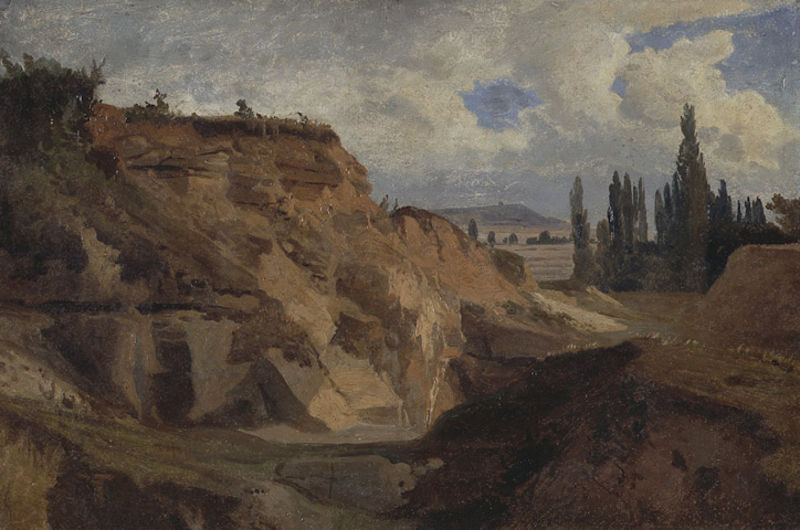
Titel: Steinbruch in Südfrankreich
Künstler: Johann Wilhelm Schirmer
Standort: Karlsruhe
Institution: Staatliche Kunsthalle Karlsruhe
Schlagwörter: baum, berg, blau, blätter, dunkel, felsen, gemälde, gestein, himmel, schatten, wasser, weiß, wolken, aquarell, bäume, cezanne, fluss, gelb, grün, impressionismus, landschaft, ocker, sand, braun, bunt, frankreich, grau, hell, hintergrund, kreide, licht, männer, orange, vordergrund, zeichnung, ausblick, gras, rot, weg, wiese, wolke, beige, malerei, barock, mensch, stein, steine, bild, öl, bach, ebene, einsamkeit, erde, feld, felder, ferne, gräser, horizont, hügel, natur, pappeln, strauch, weite, wind, brücke, busch, büsche, einsam, gebüsch, pastos, pfad, sonne, sträucher, land, realismus, pflanze, pflanzen, tal, wald, wasserfall, anhöhe, bauern, ton, zypressen, bewölkt, erdig, aussicht, spanien, ruhe, düster, italien, naturalismus, perspektive, süden, abhang, acker, heiß, steinig, trocken, berge, fels, felswand, gebirge, gipfel, hang, hitze, klippen, steilhang, verlassen, wüste, allee, schattierungen, kahl, berglandschaft, erosion, geröll, linien, schlucht, steil, oliv, grube, kies, stille, böschung, romantik, tannen, ölgemälde, wetter, woken, baumkrone, steppe, menschenleer, impression, klippe, ortschaft, penis, dürr, erdfarben, windig, ödnis, trostlos, abbruch, zypresse, felsig, wolkig, leinwand, tanne, büme, sandstein, karg, reise, wanderer, brauntöne, sediment, grad, kühl, graben, fernsicht, freilicht, freilichtmalerei, grün braun, platten, plein air, umwelt, wolkne, kluft, pinien, plateau, pinie, gestrüpp, felsenlandschaft, hohlweg, klassik, kanten, brau, papeln, erdtöne, canyon, corot, schroff, rottmann, toskana, gebüsche, kalkstein, südlich, abfallend, bruch, zedern, steinbruch, abbau, klüfte, eisamkeit, dämmrig, wasserlache, tivoli, abhnag, tafelberg, kiesgrube, schlcuht, trockenheit, baige, bklau, abbruchkante, terra, brsun, bläuung, gesteinsschichten, vogelscheuchen, cypressen, keine menschen, grüpn, setin, spärlich, greas, ro, öko, cipressen, geldn, baum wolke, kreite, roussilion, erdige töne, wölder, dunkelheita, malereiu, atmos, iftfels, böschuhn, schrimmer, toskanna, deutschömer, hohe horizontlinie